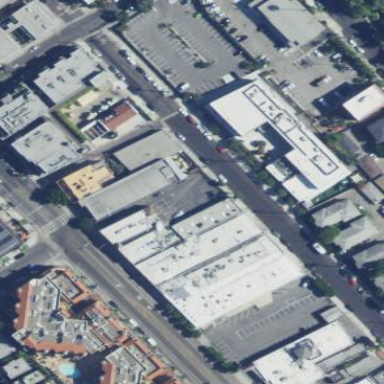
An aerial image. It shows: Commercial building.